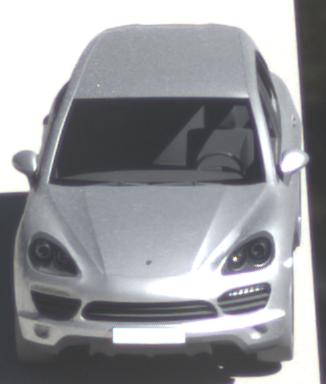
Make: Porsche
Model: Cayenne
Detailed model: Cayenne (958)
Model produced from: 2010/05
Model produced until: 2014/07
Doors: 5
Color: white
Road condition: dry road
Daytime: morning or afternoon
Contrast: high contrast